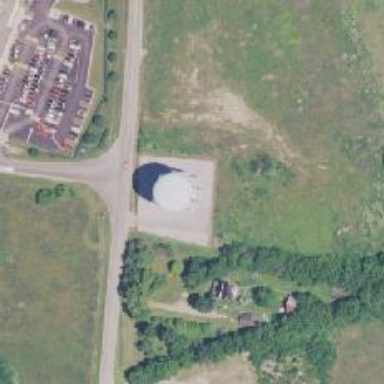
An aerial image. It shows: Water tower that is man-made.